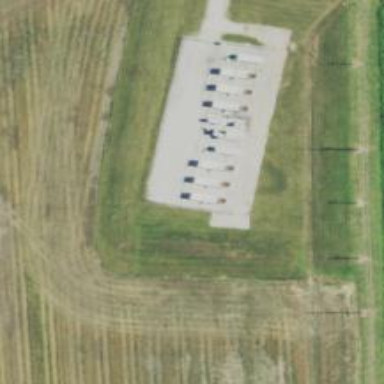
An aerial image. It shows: Generator is pictured.